Chest X-ray:
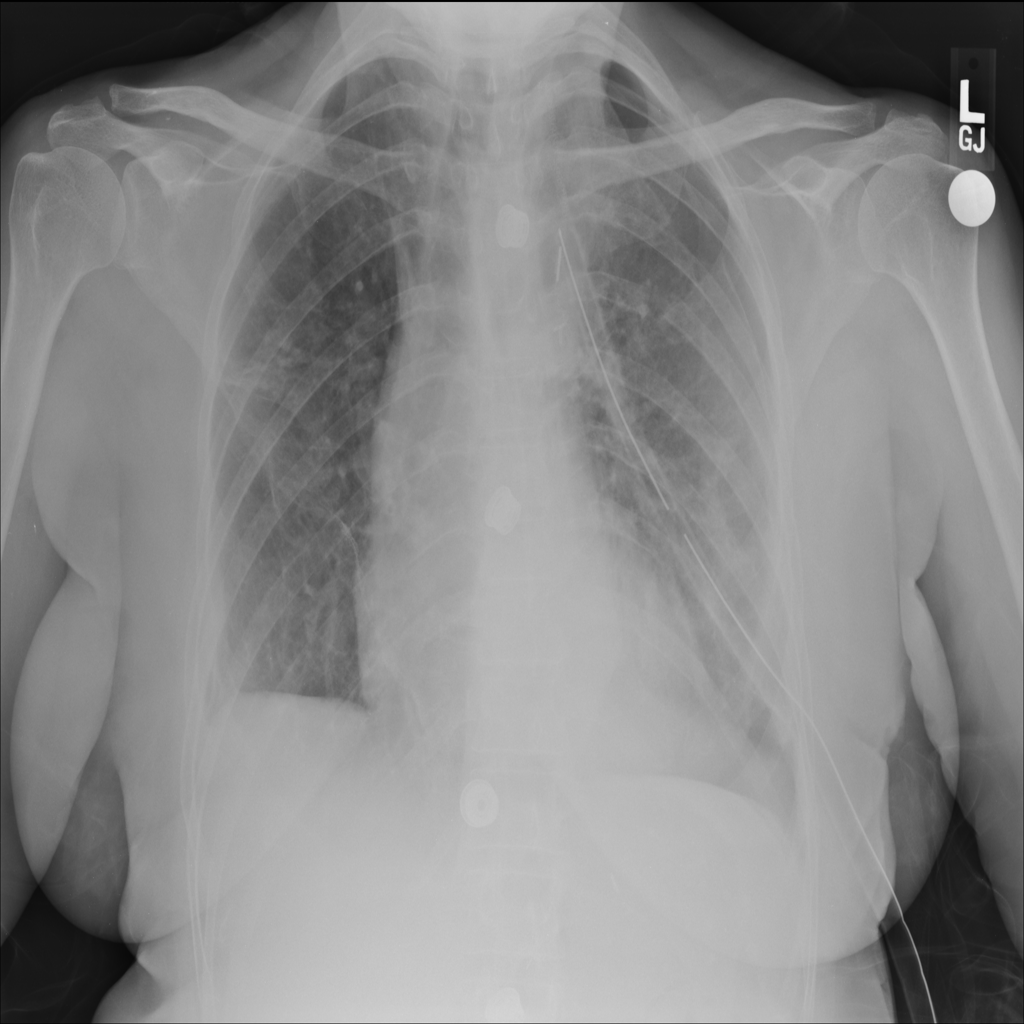
Findings: Pneumothorax, Consolidation, Effusion, Calcification, Pleural Thickening
No abnormal finding: no